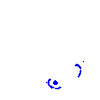
Particle: pion